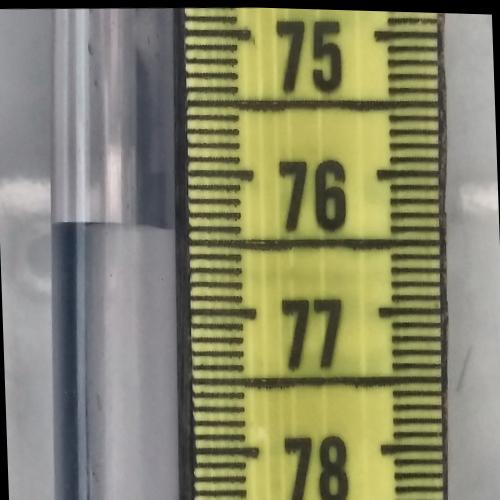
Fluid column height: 76.4 cm